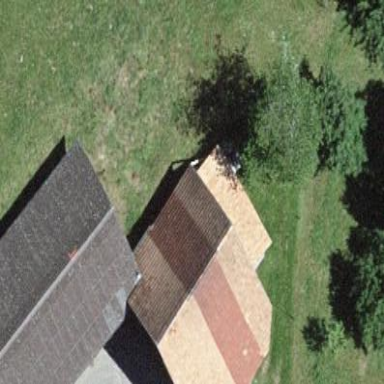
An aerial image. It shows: Barn.